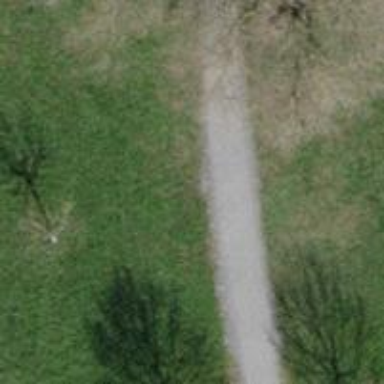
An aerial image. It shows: Footway with fine gravel surface.